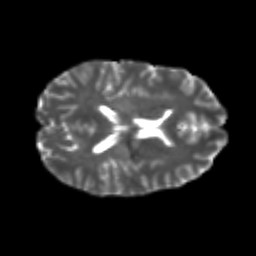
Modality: T2w
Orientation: axial
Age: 25
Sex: female
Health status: healthy
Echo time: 0.074 s